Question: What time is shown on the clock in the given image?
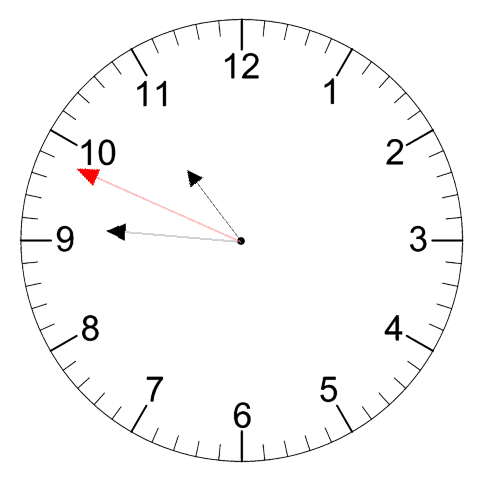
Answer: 10:45:49